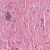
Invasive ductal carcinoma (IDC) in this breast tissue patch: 0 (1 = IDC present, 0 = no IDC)